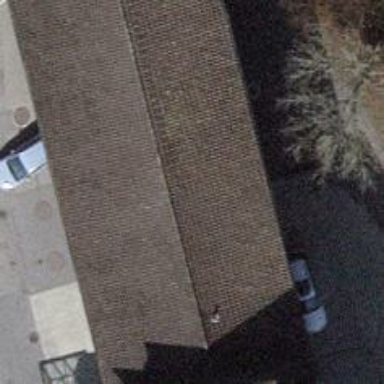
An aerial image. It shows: Car repair shop.